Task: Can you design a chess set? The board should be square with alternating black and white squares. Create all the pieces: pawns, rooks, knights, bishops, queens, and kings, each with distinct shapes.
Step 5013:
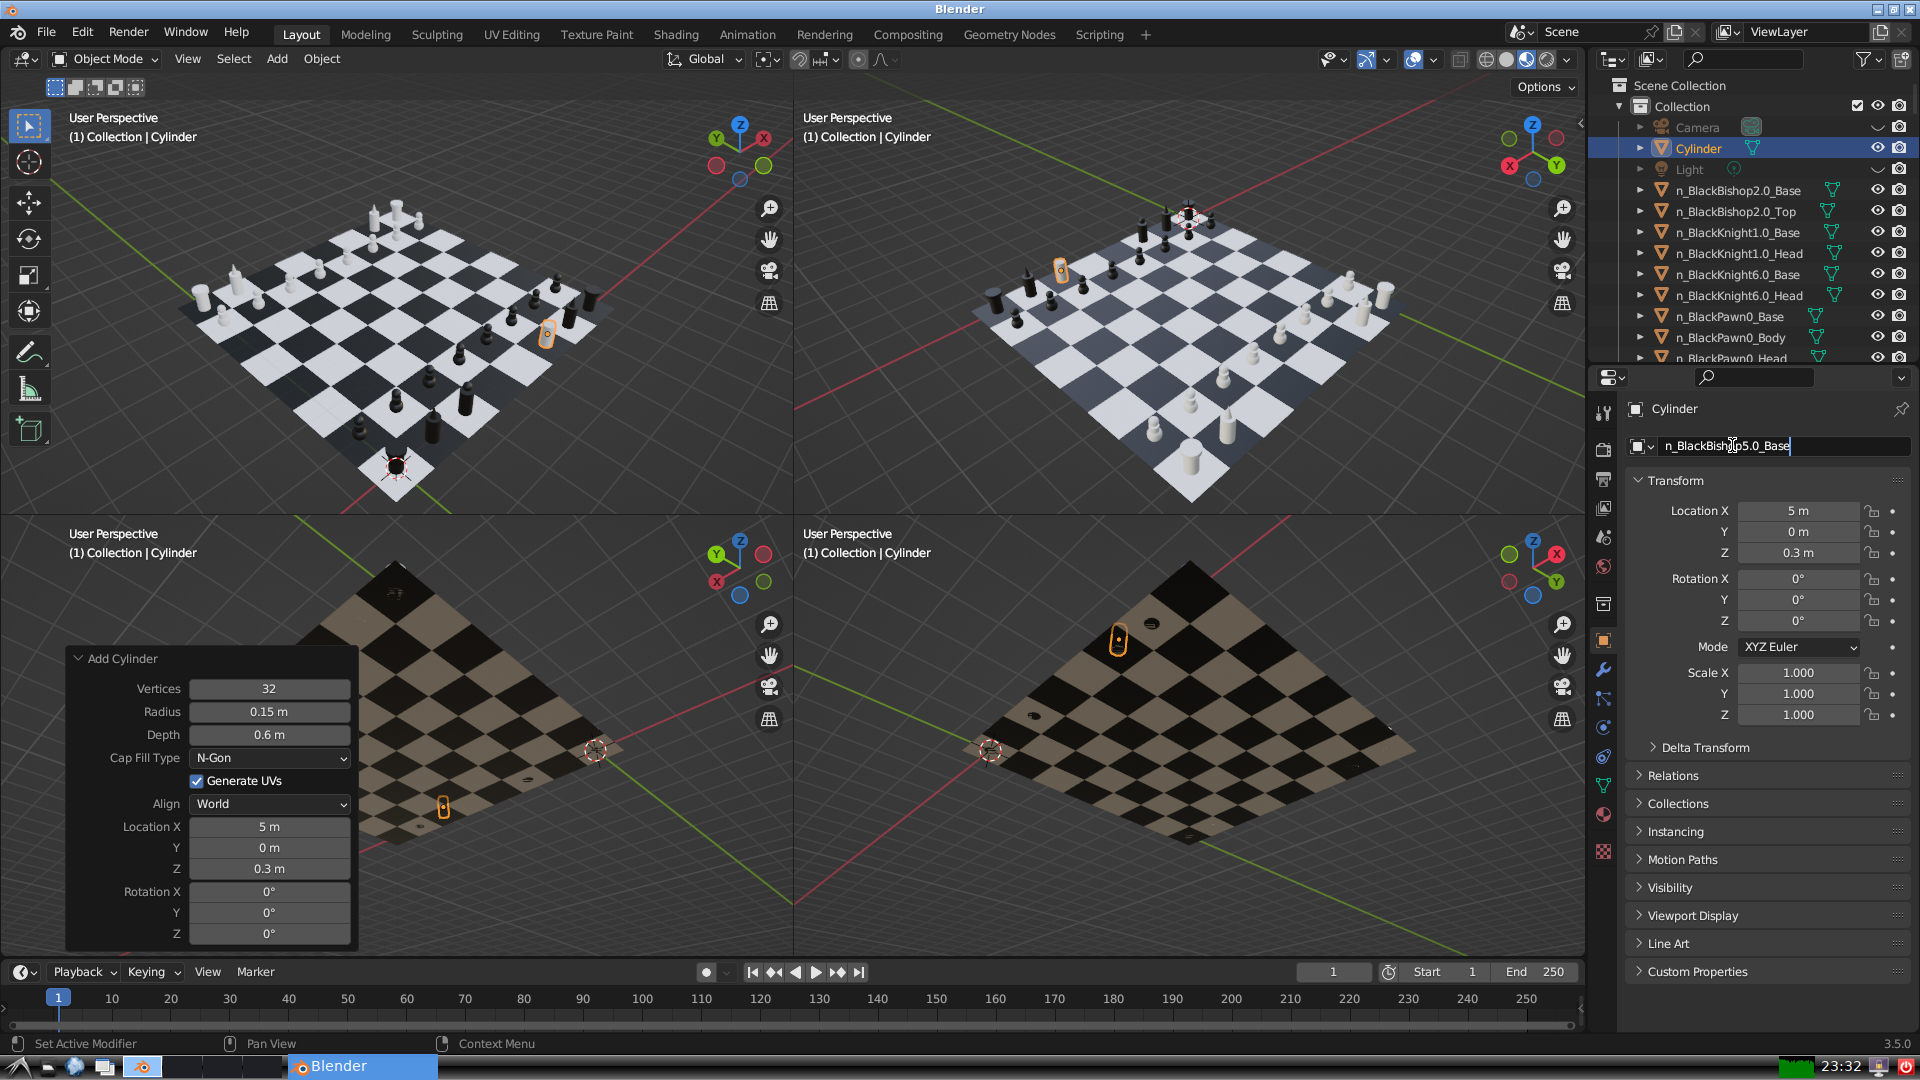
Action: {"key_press": ['Return']}